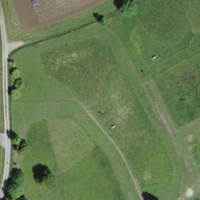
EUNIS habitat code: 52
Species observed at this site:
Lysimachia vulgaris
Hypericum perforatum
Prunella vulgaris
Hypericum tetrapterum
Melilotus officinalis
Brachypodium pinnatum